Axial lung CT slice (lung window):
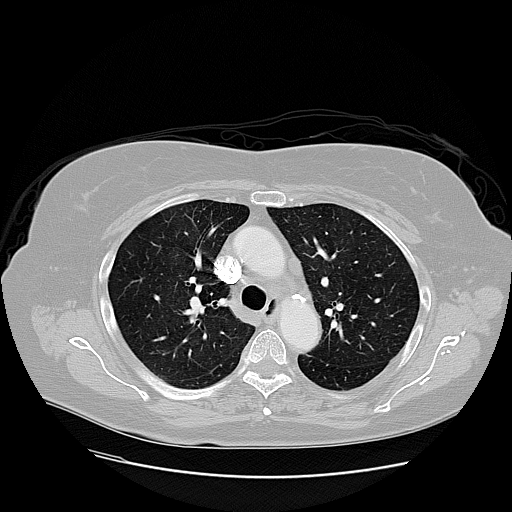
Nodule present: no